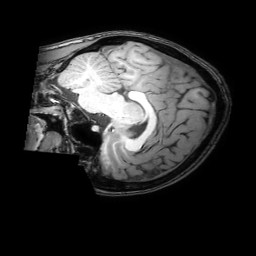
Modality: T1w
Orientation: sagittal
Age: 25
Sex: female
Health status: healthy
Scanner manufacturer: philips
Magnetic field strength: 3 T
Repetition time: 0.0079 s
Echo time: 0.0035 s